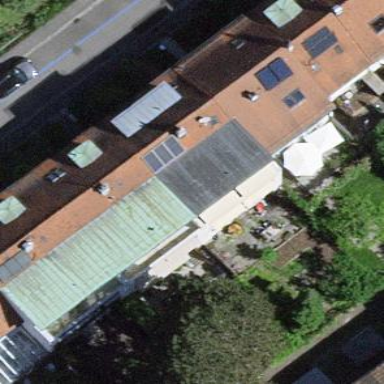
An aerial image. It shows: Terrace building.